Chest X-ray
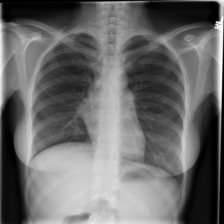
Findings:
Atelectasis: negative
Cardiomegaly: negative
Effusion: negative
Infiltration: negative
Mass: negative
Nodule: negative
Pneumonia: negative
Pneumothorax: negative
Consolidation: negative
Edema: negative
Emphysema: negative
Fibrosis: negative
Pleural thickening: negative
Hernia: negative